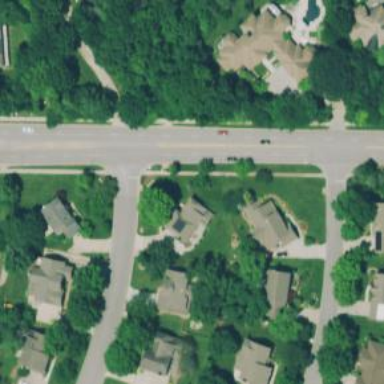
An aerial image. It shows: Solid stop line on the road.